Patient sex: M
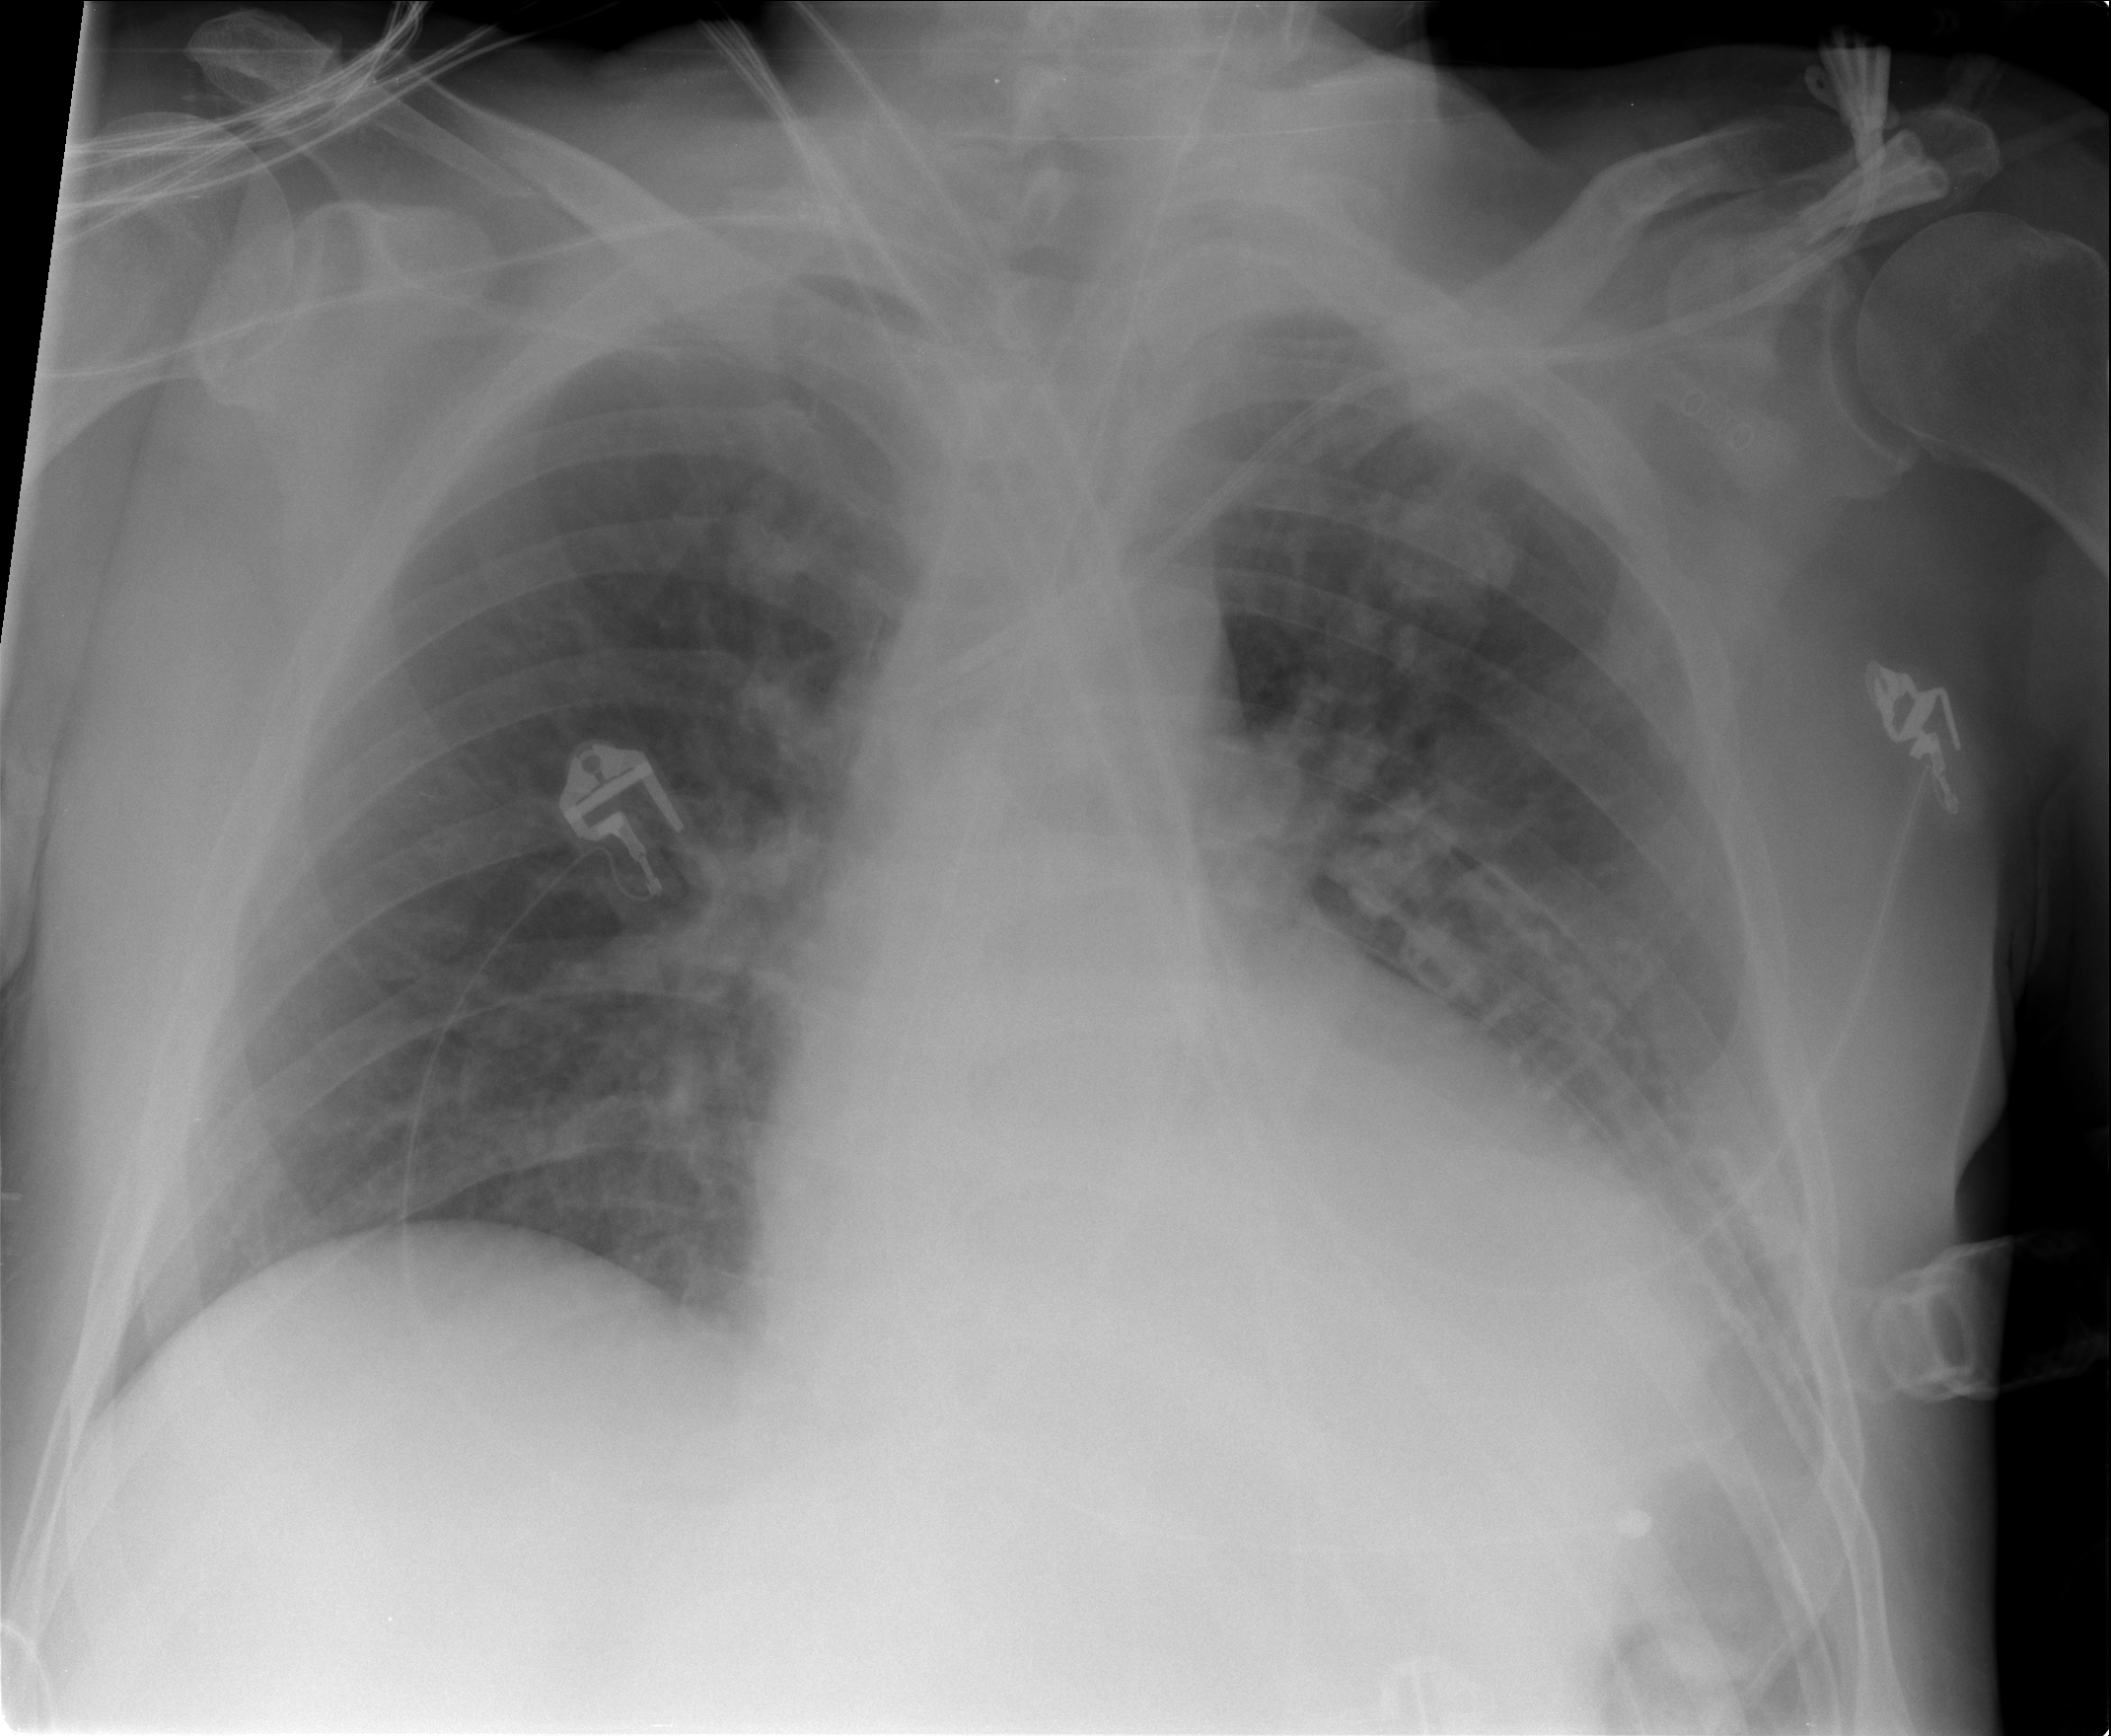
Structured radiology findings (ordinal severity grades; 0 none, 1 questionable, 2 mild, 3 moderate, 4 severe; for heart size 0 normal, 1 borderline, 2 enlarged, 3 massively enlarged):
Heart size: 0
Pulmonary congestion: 1
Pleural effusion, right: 0
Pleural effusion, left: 0
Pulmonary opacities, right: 0
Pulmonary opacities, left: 0
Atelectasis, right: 0
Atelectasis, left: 0